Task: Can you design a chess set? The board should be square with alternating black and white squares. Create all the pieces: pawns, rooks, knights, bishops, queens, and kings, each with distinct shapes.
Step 1003:
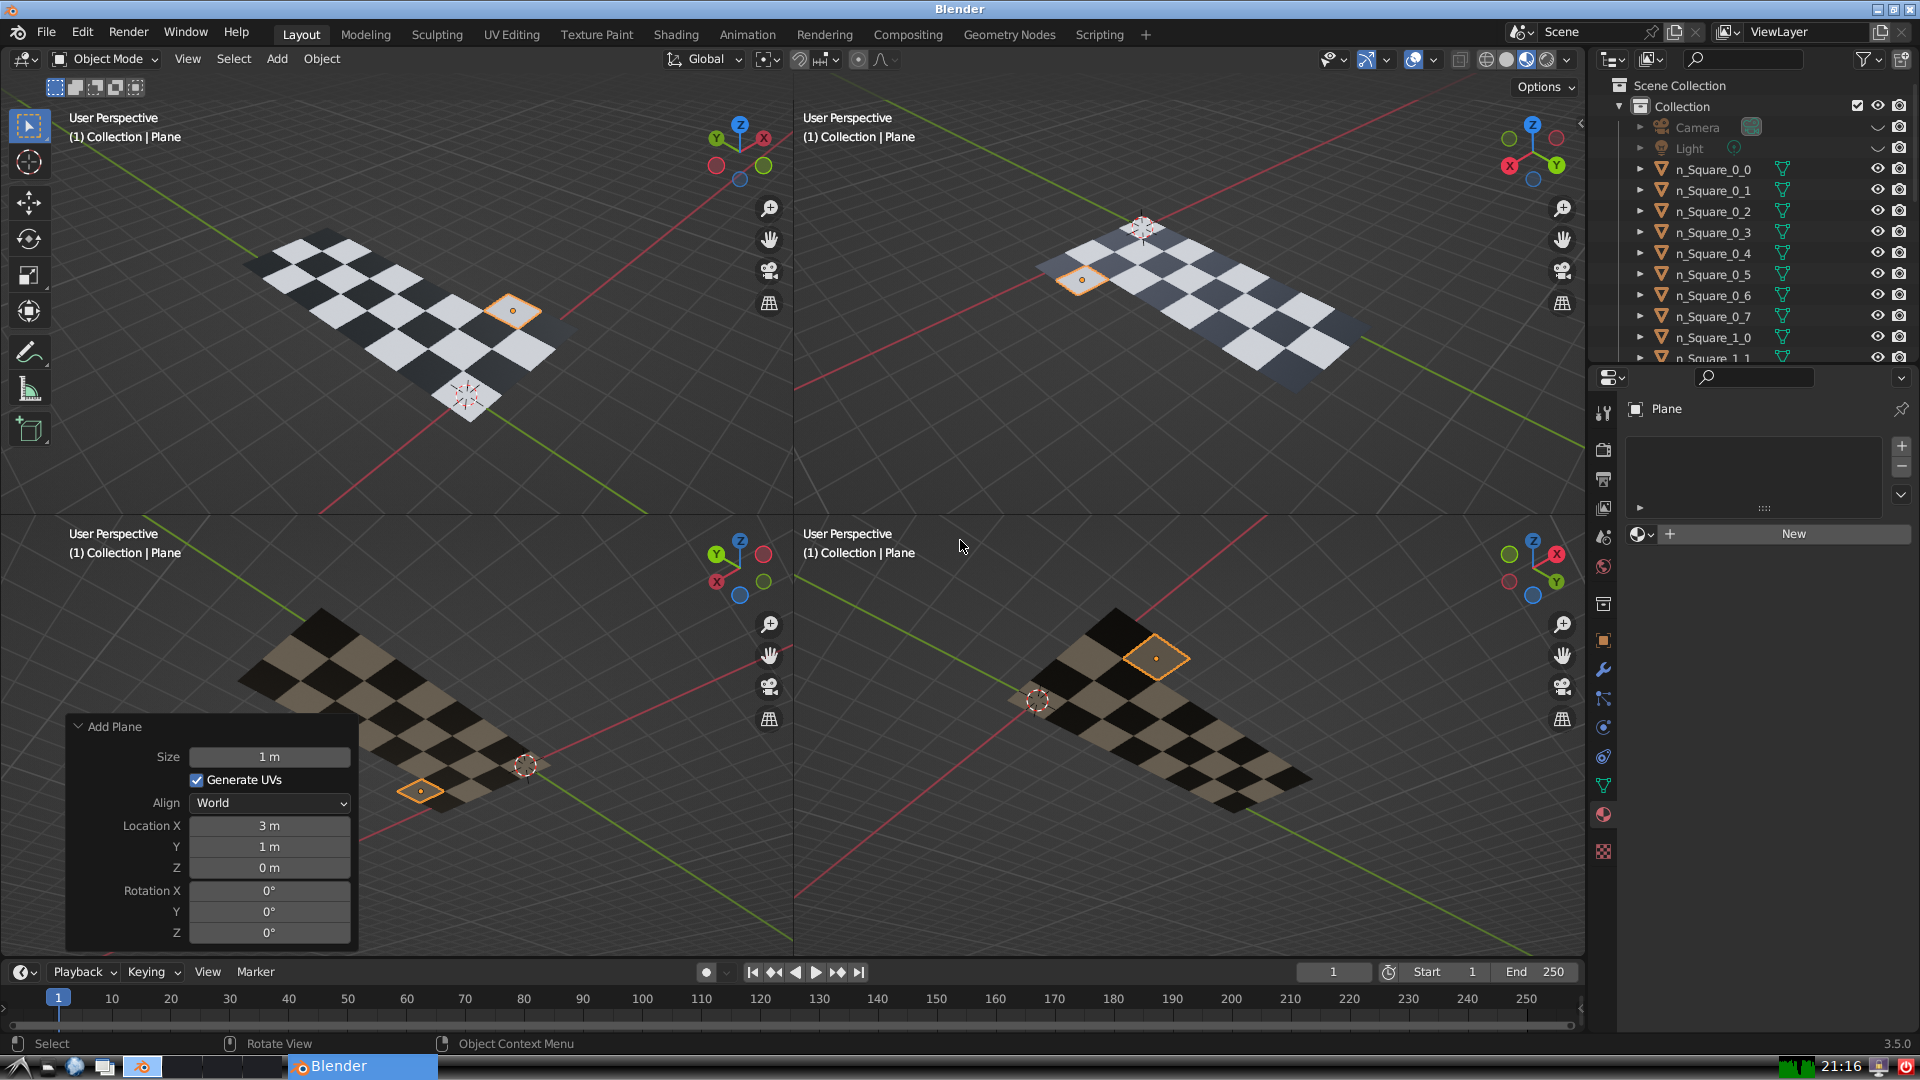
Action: {"mouse_move": [1608, 631]}